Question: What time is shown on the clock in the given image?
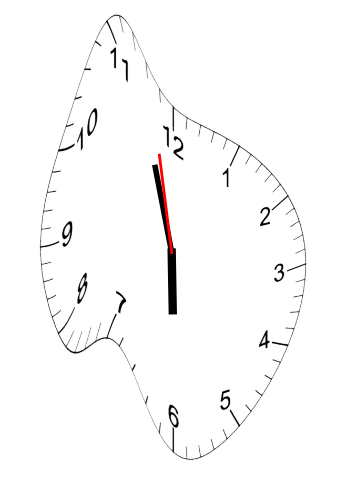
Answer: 05:56:58